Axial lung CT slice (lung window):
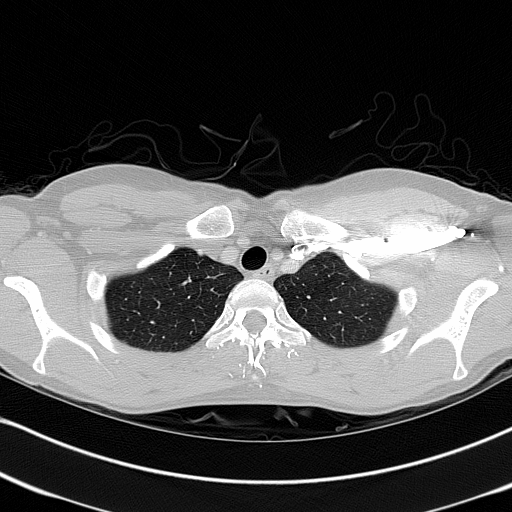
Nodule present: no